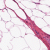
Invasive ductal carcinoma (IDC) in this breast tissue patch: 0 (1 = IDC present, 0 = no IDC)